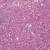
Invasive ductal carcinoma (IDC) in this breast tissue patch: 1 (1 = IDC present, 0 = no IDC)